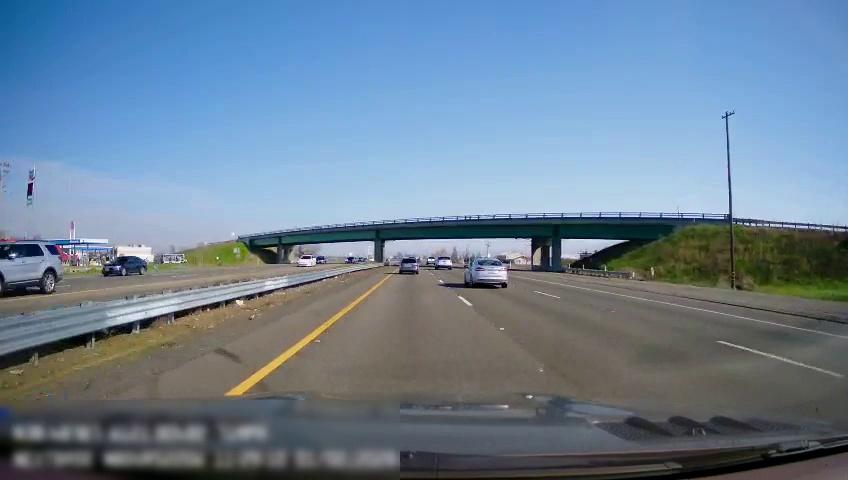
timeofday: Day
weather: Sunny
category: Drivable Space
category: Drivable Space
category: Vehicles | Car
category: Vehicles | SUV
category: Vehicles | Car
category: Vehicles | Car
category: Vehicles | SUV
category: Vehicles | SUV
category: Vehicles | SUV
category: Vehicles | SUV
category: Lanes | Current Lane
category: Lanes | Current Lane
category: Lanes | Alternate Lane
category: Lanes | Alternate Lane
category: Lanes | Opposite Lane
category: Lanes | Opposite Lane
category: Lanes | Opposite Lane